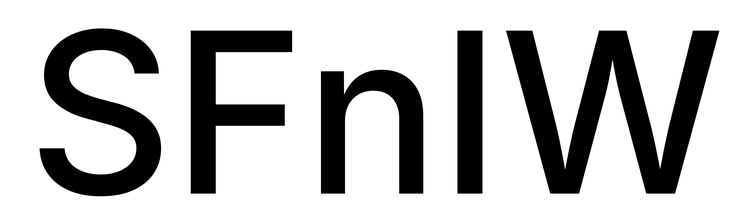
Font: Inter_Medium